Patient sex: F
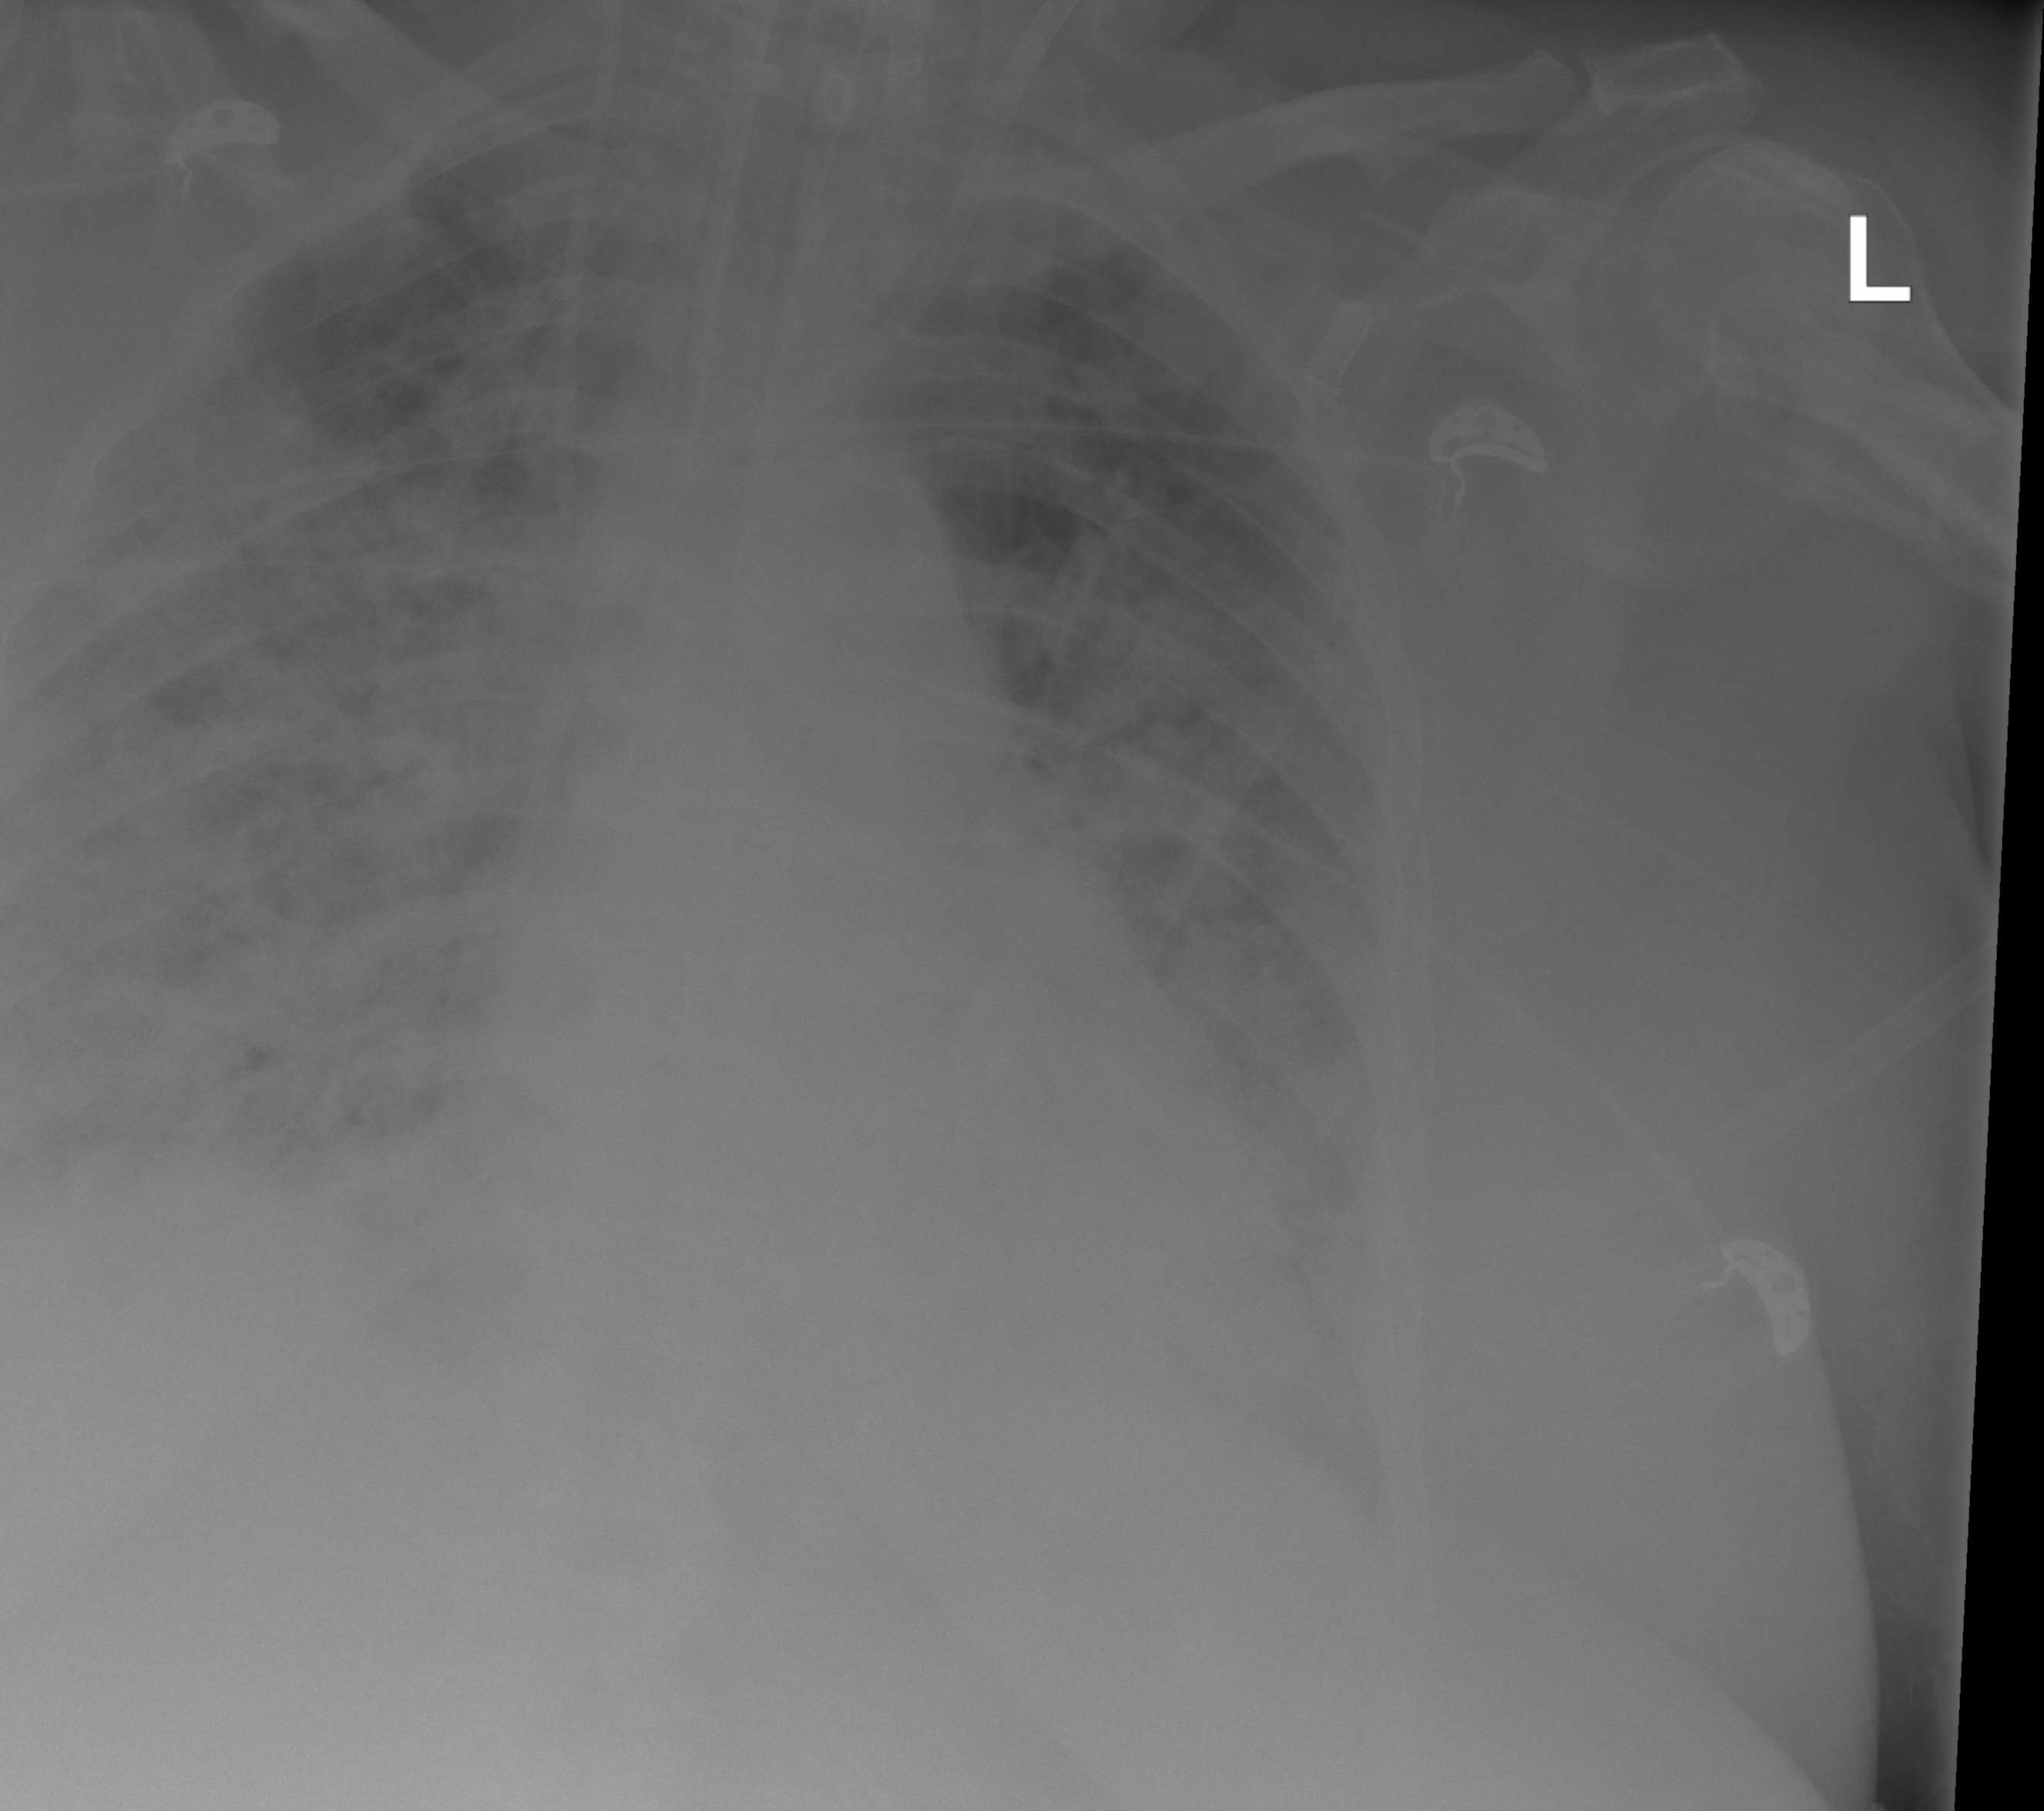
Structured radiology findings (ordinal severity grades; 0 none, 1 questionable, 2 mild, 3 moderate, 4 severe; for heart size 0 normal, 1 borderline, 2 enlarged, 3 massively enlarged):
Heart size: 0
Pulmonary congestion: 0
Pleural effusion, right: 0
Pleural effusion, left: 0
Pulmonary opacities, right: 4
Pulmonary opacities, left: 3
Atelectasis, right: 3
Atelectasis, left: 2